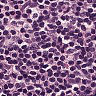
Metastatic tissue present: no